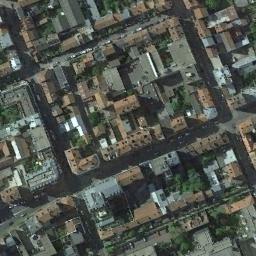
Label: dense_residential